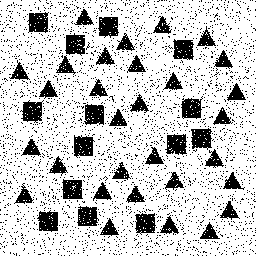
Squares: 14
Triangles: 30
Stars: 0
Total shapes: 44